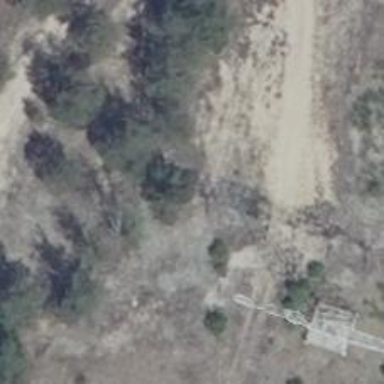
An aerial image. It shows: Hunting stand.